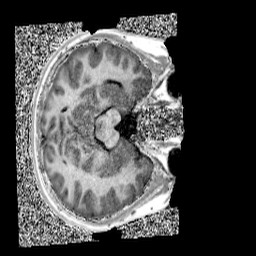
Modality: UNIT1
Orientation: axial
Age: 12
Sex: female
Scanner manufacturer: siemens
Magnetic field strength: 3 T
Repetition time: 4 s
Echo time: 0.00299 s